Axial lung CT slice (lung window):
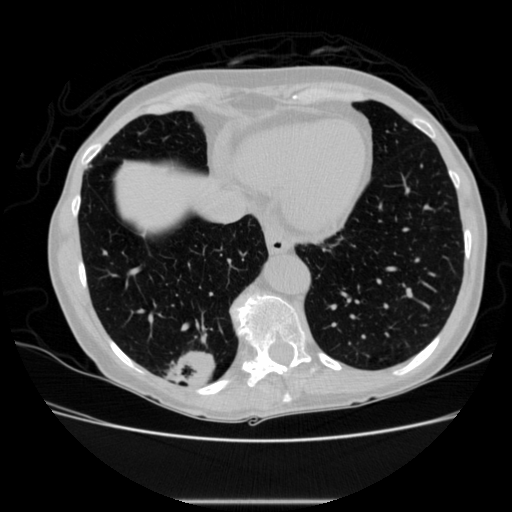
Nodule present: no